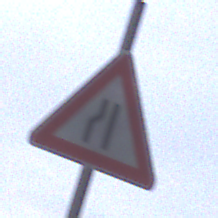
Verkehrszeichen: EinseitigVerengteFahrbahnLinks
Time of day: MorningAfternoon
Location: Outdoor (Urban)
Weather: Overcast
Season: NotSpecified
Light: Natural